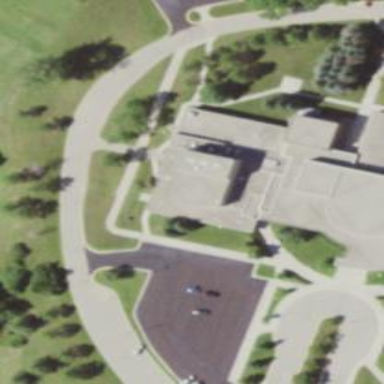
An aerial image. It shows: College building.